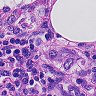
Metastatic tissue present: yes